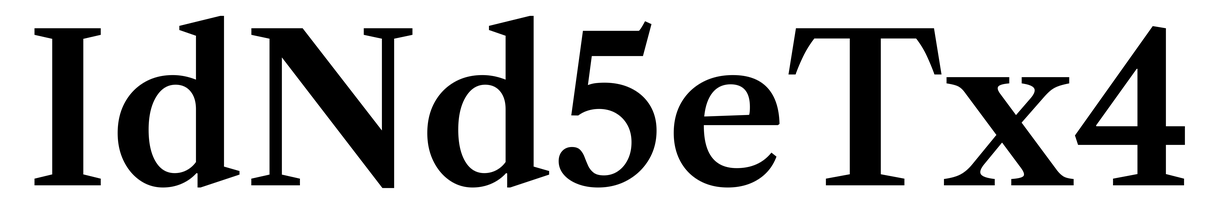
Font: LibreCaslonText_SemiBold